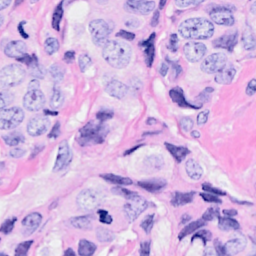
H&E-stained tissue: Breast